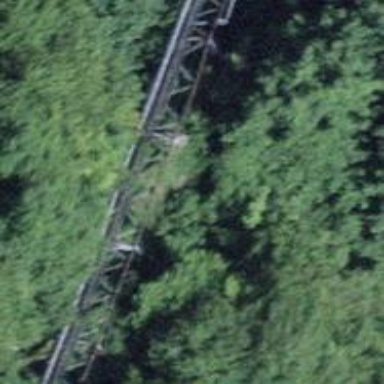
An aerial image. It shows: Funicular railway bridge.